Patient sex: F
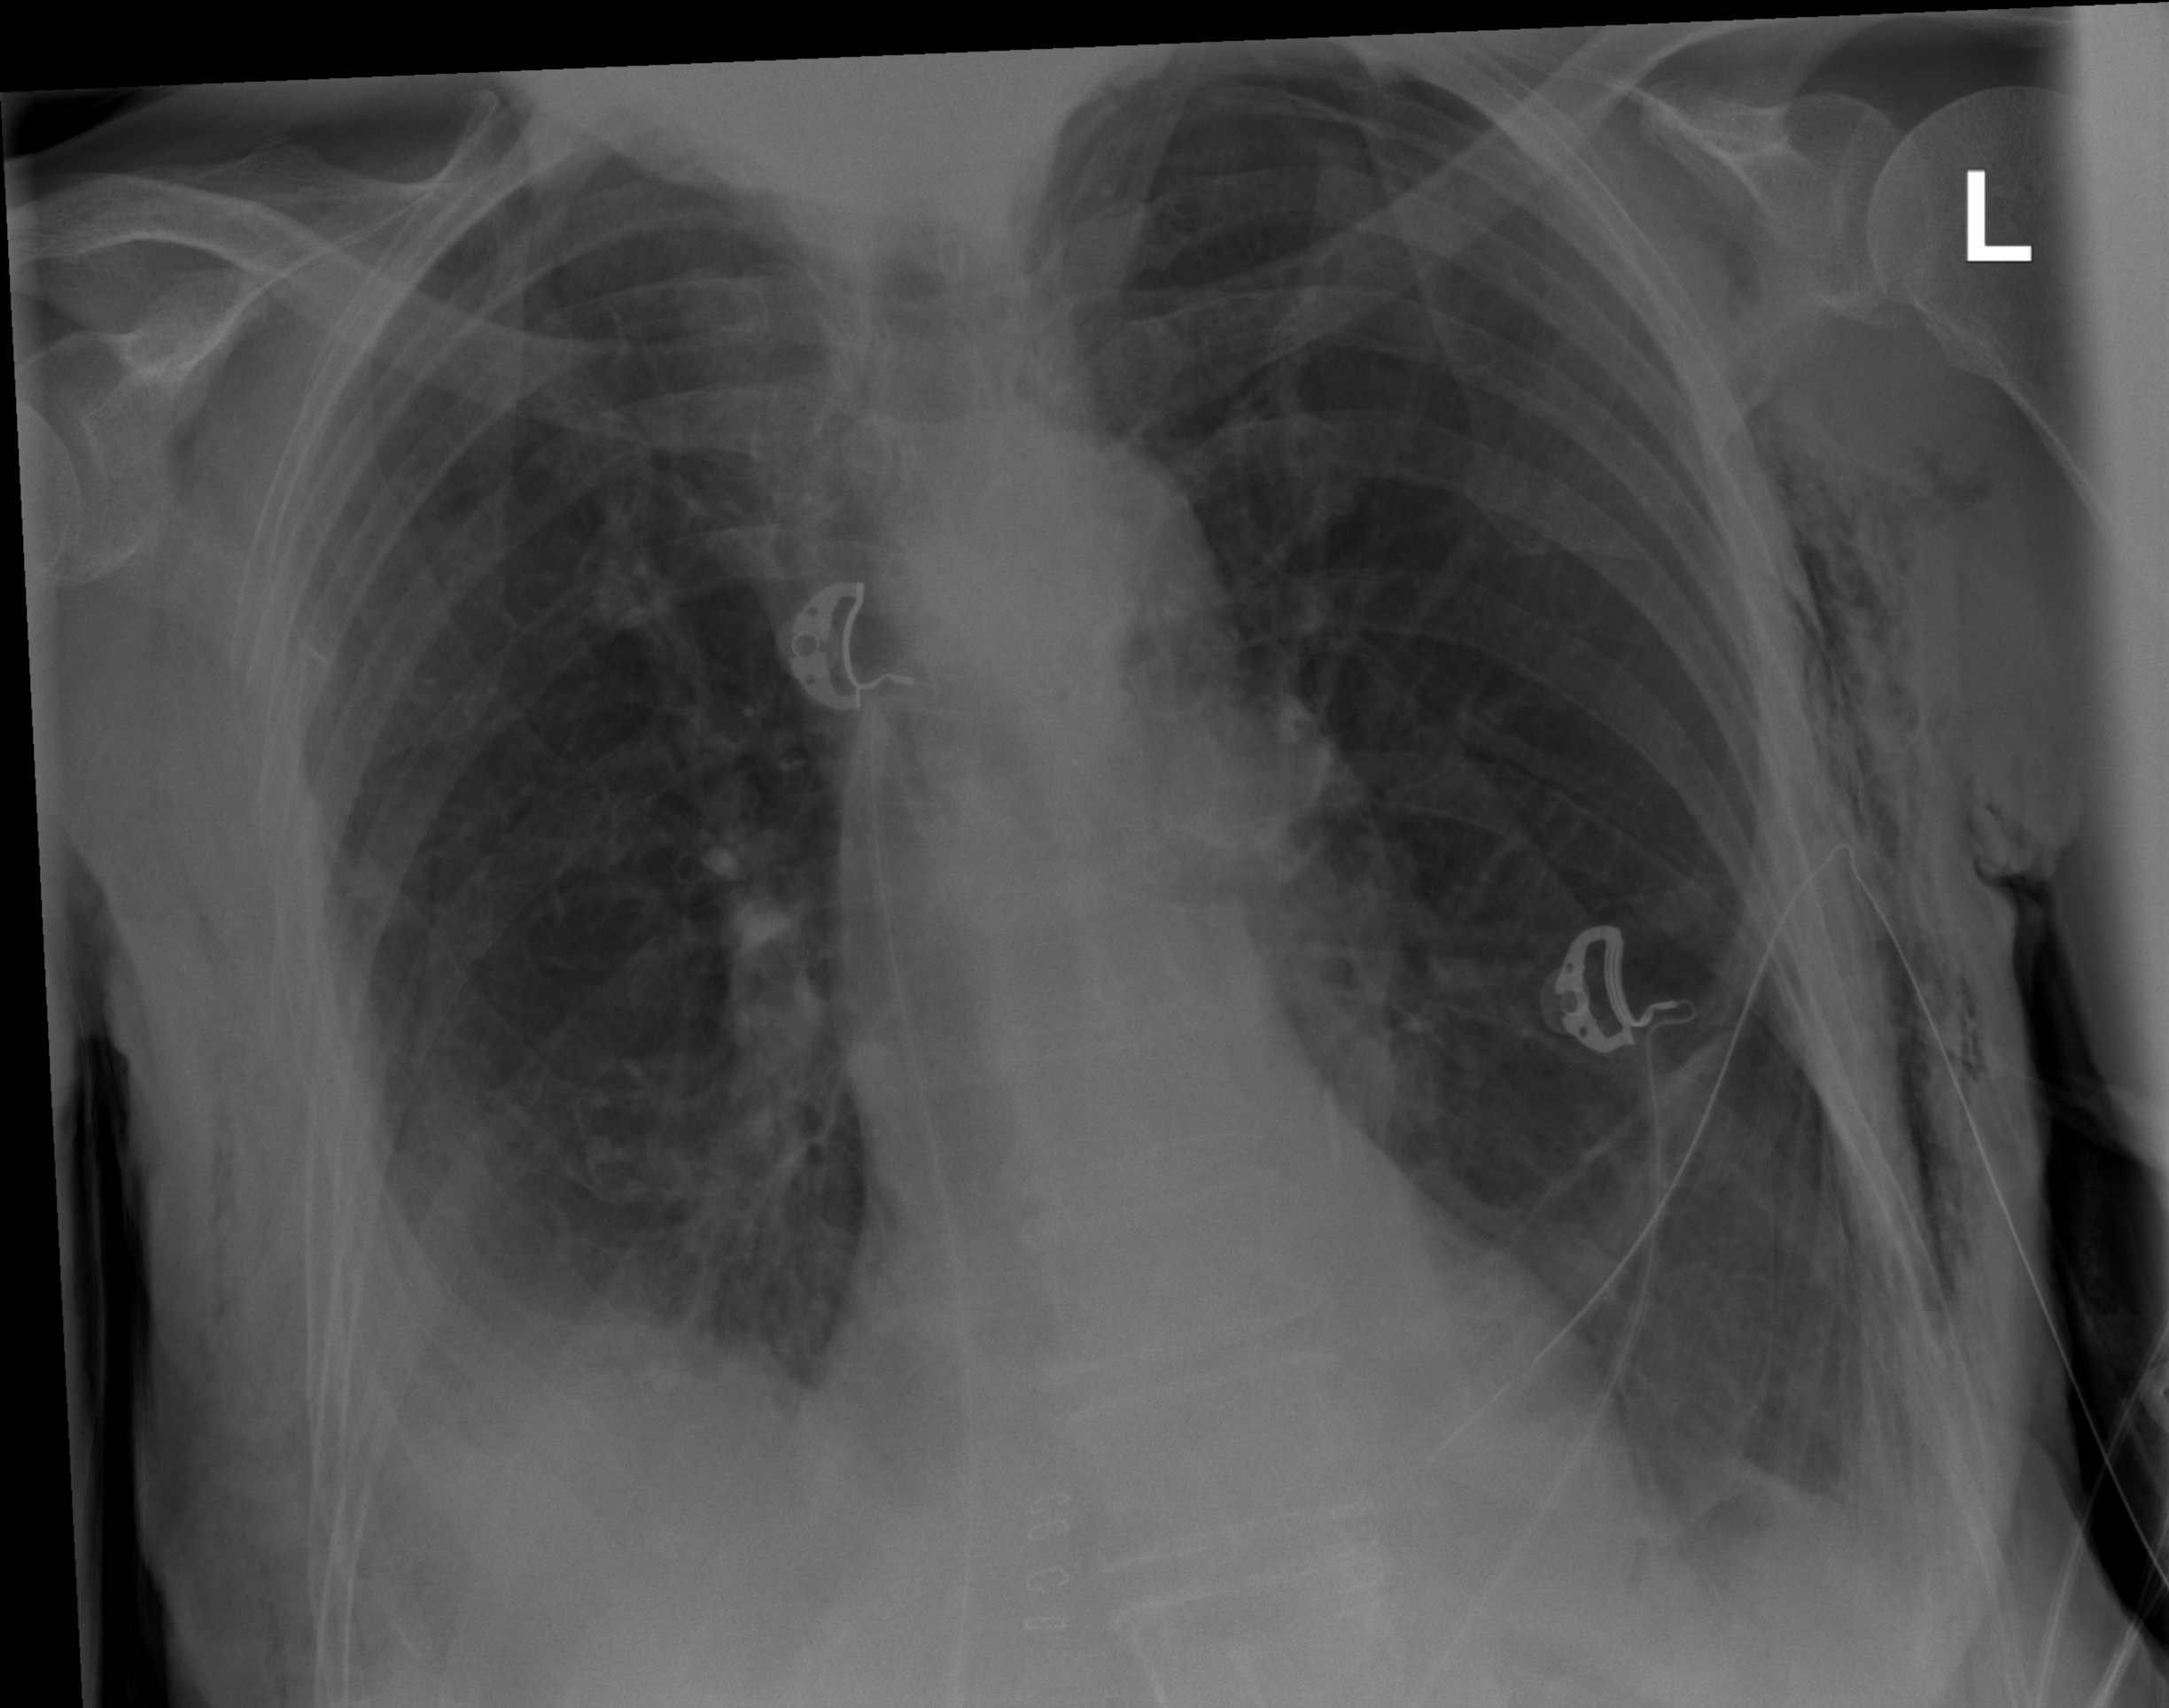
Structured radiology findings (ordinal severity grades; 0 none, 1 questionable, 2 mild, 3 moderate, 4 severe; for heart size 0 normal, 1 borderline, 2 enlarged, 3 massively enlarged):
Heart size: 0
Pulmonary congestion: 0
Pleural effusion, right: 2
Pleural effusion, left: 2
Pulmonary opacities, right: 0
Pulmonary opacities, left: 0
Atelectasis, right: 2
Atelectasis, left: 2